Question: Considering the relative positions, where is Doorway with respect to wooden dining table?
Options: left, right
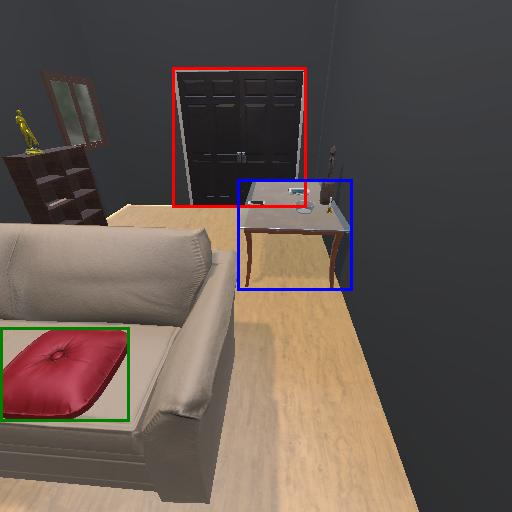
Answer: left